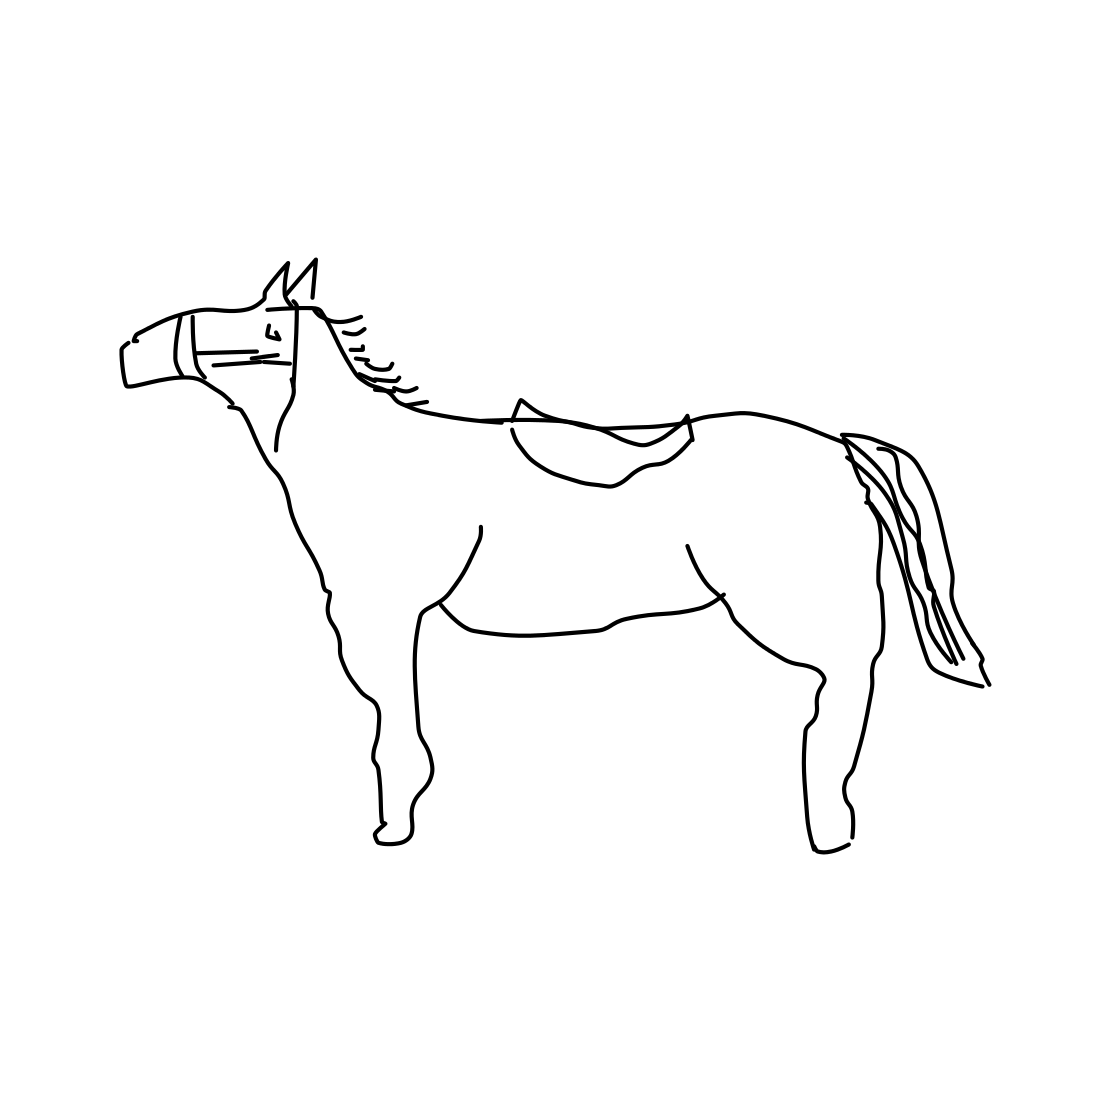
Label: horse